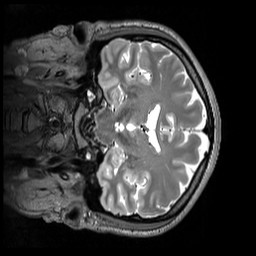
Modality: T2w
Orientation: coronal
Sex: male
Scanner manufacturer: siemens
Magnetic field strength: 3 T
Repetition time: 3.2 s
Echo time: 0.409 s